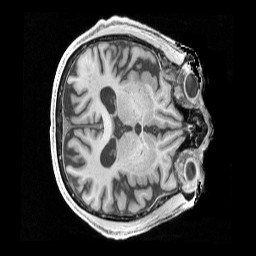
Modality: T1w
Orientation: axial
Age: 76
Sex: male
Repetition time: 2.4 s
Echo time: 0.00222 s